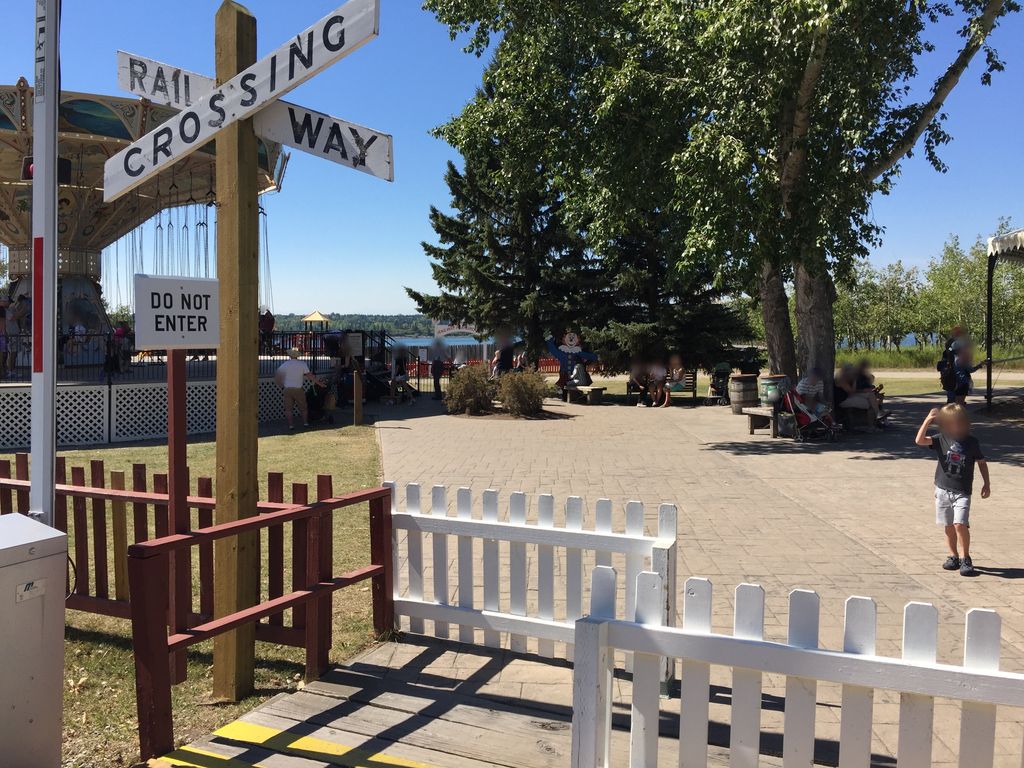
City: calgary